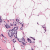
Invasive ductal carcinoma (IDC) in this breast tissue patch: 1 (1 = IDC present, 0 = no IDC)